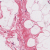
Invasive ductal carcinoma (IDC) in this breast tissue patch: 0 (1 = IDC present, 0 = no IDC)